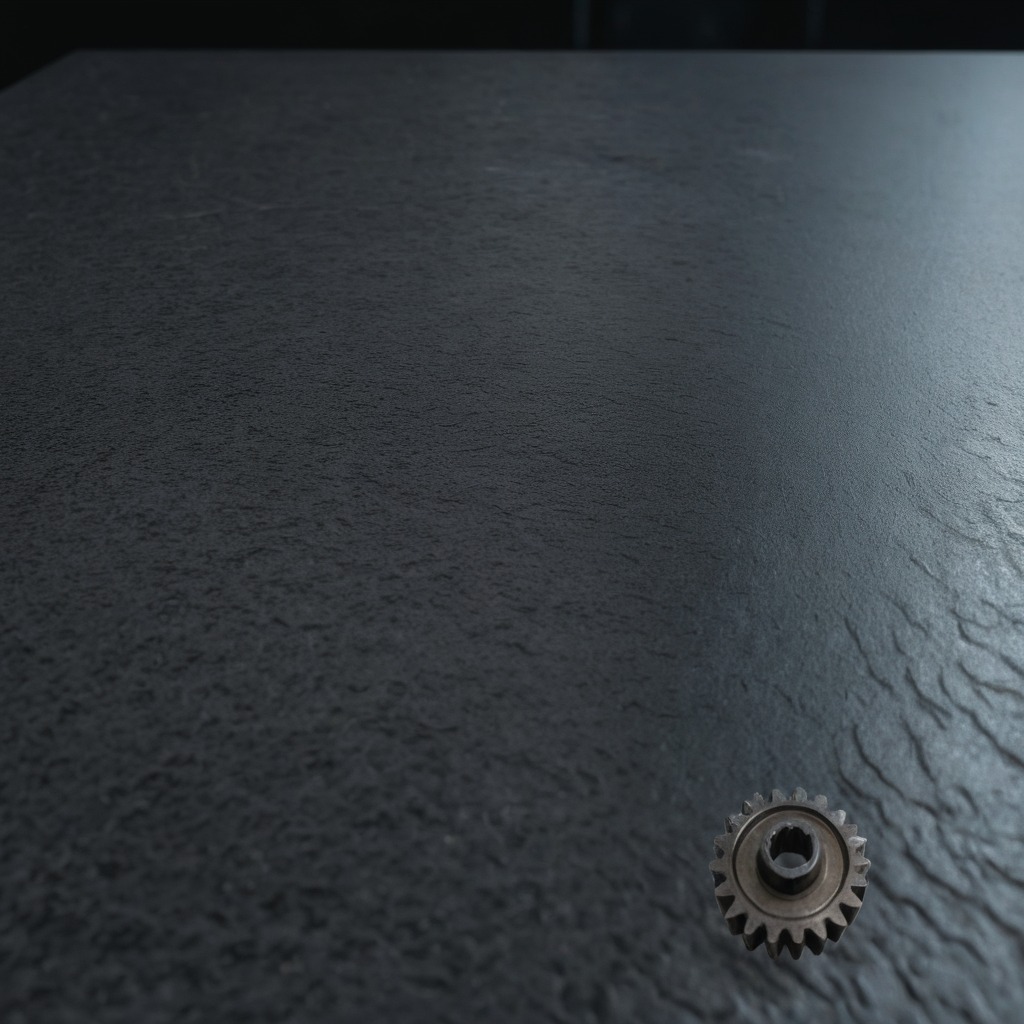
A steel gear with teeth is lying on a clean granite table inside a workshop at night.